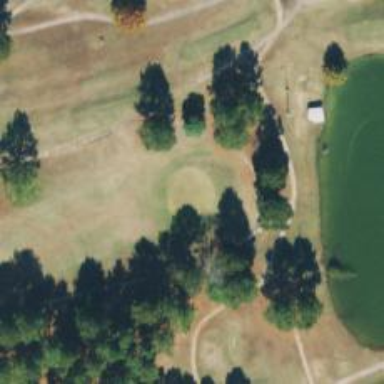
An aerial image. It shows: Golf hole.